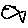
Label: fish